Aerial crown-view tile of a tropical tree (Barro Colorado Island, Panama), acquired 20250715:
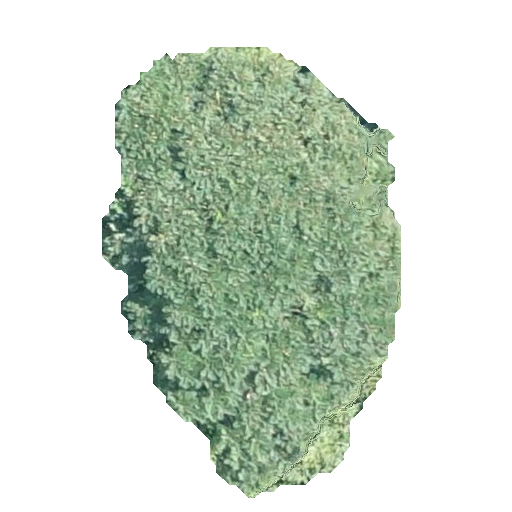
Species: Jacaranda copaia
GBIF accepted scientific name: Jacaranda copaia
Crown area: 147.236 m²